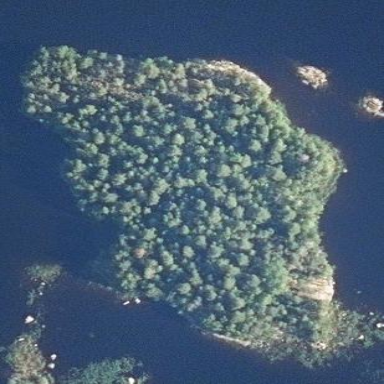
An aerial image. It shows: Islet covered with woodland.